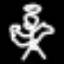
Label: angel